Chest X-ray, PA view. Patient: 76 years old, sex F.
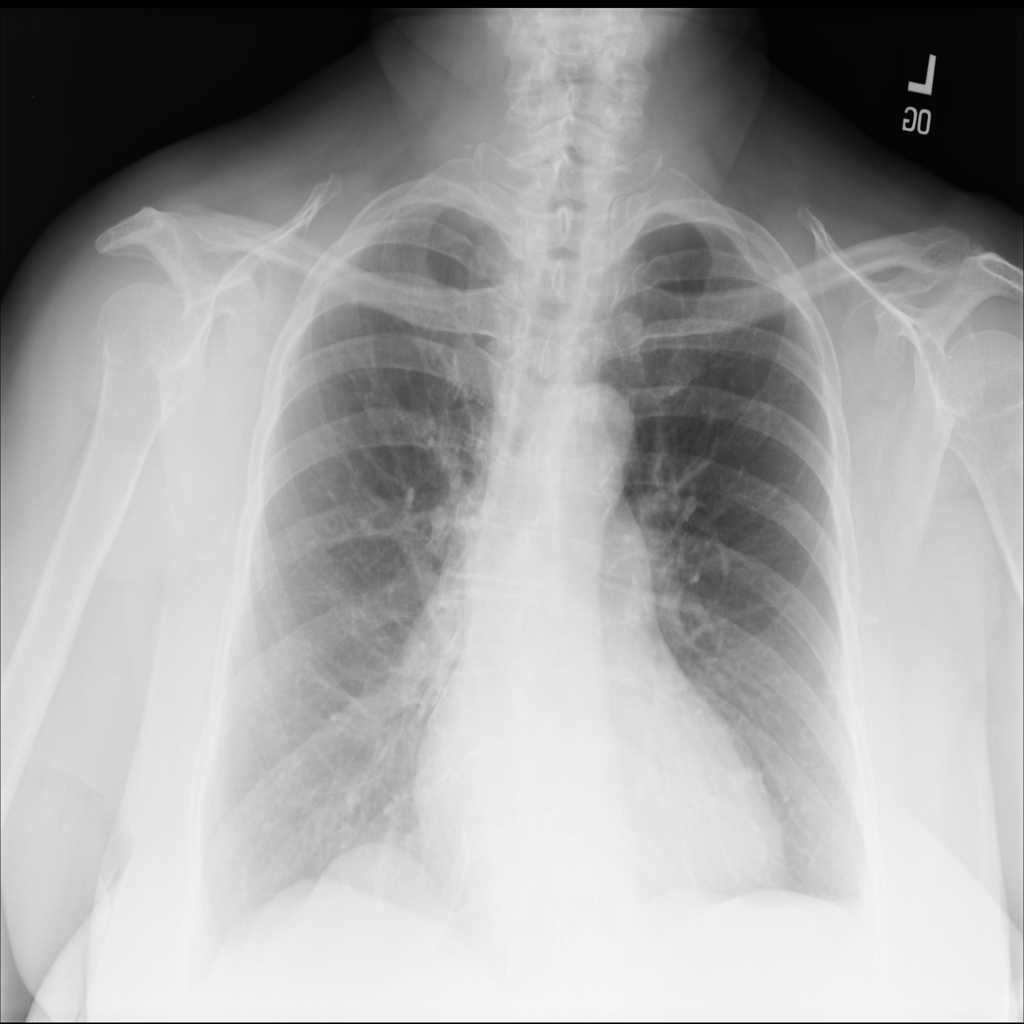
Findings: No Finding